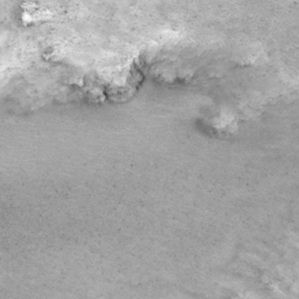
Label: non_frost